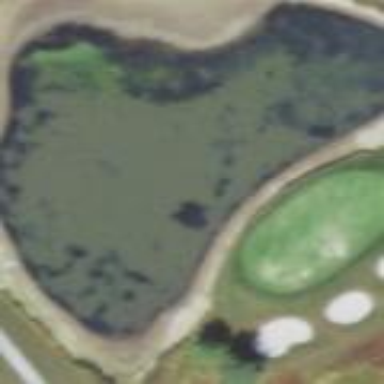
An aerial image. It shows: Water hazard in golf course. The hazard is natural water feature.